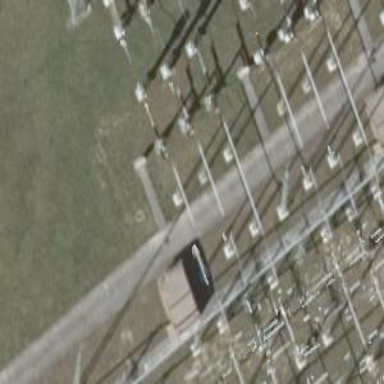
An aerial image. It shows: Outdoor switch with three cables.